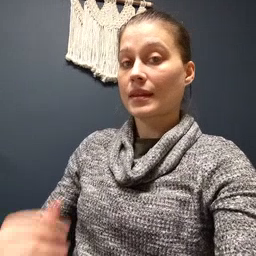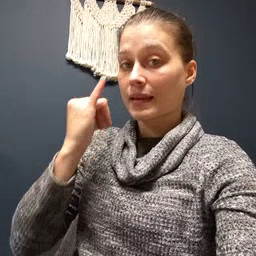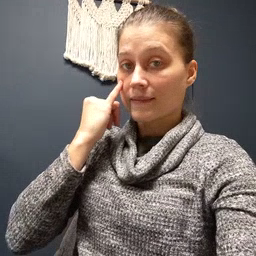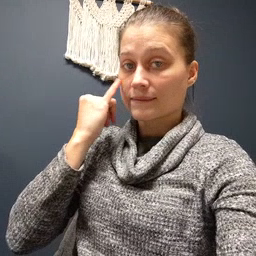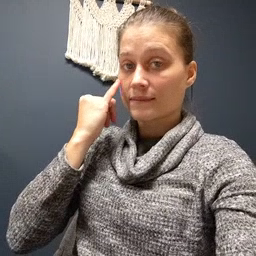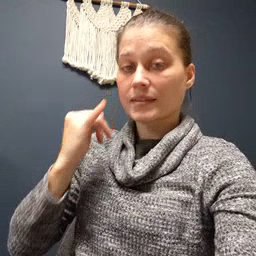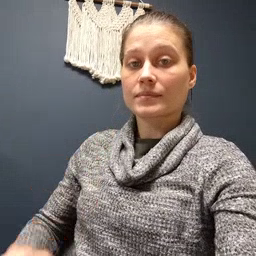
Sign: if